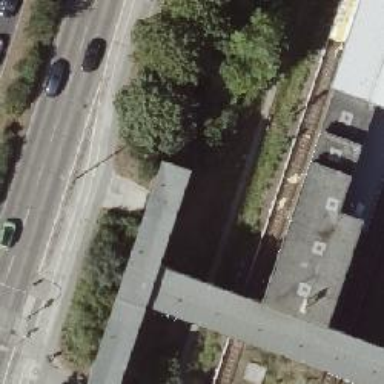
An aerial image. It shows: Subway entrance.